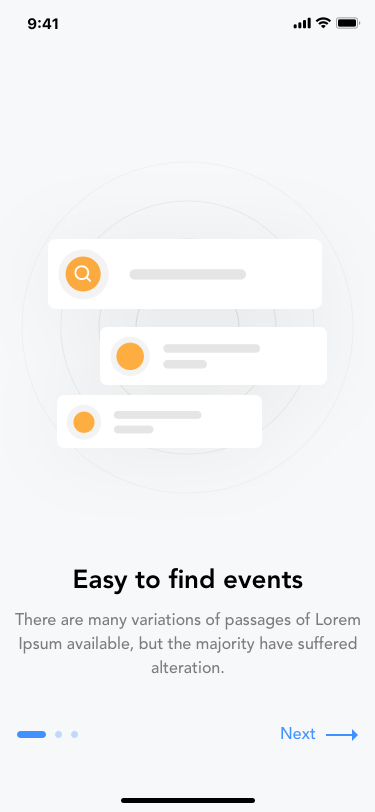
Text in this UI design:
Easy to find events
There are many variations of passages of Lorem Ipsum available, but the majority have suffered alteration.
Next